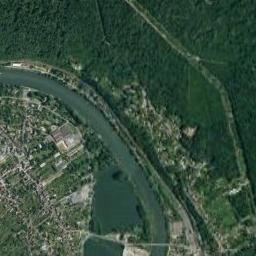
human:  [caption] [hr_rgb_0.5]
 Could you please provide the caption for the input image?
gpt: A turquoise blue river with arcs, Lakes on the river, Green forests on both sides of the river, And bustling cities .

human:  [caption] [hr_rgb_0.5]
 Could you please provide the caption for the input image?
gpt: There are many trees around the river .

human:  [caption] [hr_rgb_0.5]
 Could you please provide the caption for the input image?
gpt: The green river is between a residential area and a forest .

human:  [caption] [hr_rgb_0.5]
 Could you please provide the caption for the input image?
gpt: The river goes through houses and trees .

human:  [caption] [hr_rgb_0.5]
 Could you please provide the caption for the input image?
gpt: There are many buildings and a green forest near the river .